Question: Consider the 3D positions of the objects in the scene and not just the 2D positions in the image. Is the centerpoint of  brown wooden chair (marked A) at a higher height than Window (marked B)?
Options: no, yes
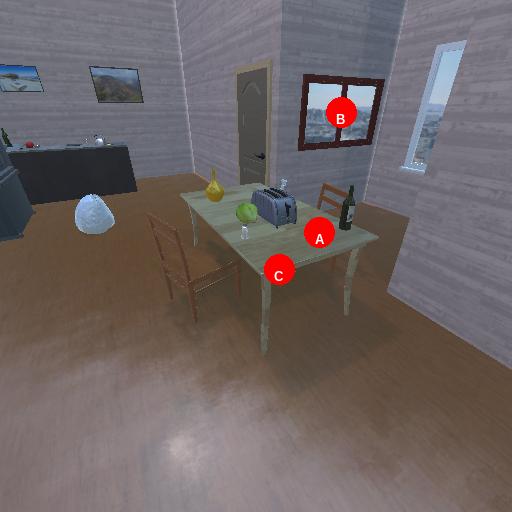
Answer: no